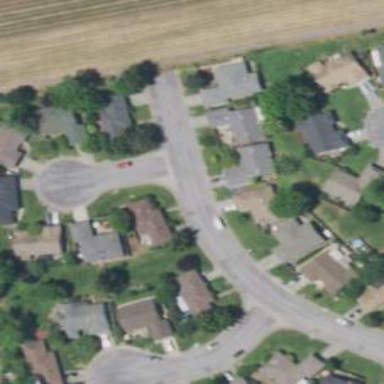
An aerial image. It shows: Residential road.